Question: I want the logo below to align with the right of the page. I've tried adding 'float:right', but that causes the horizontal line to wrap around on the left. I don't want anything else occupying the vertical space.

Here is my HTML
'''
<header >
<div>
<img style="margin-right:40px; padding-bottom:20px" src="./AddFiles/bamboo_logo.png" height="50">
<br>
<hr>
</div>
</header>
'''
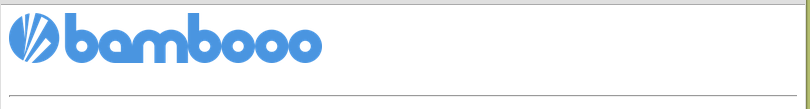
Answer: You can try adding text align to the containing 'div': (<URL>
'''
<header>
<div style="text-align:right;"> <!-- add this css, images are by default inline -->
<img style="margin-right:40px; padding-bottom:20px" src="./AddFiles/bamboo_logo.png" height="50">
<br>
<hr>
</div>
</header>
'''